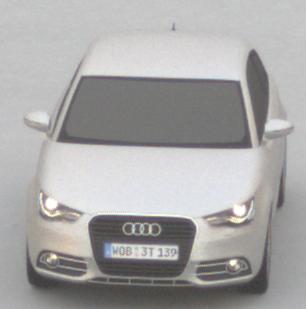
Make: Audi
Model: A1 Sportback 1.2 TFSI
Detailed model: A1 (8X) Sportback
Model produced from: 2012/03
Model produced until: 2014/11
Doors: 5
Color: white
Road condition: dry road
Daytime: sunrise or sunset
Contrast: low contrast